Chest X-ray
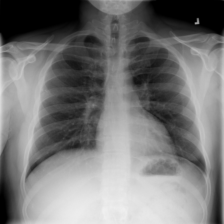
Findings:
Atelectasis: negative
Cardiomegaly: negative
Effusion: negative
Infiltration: negative
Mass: negative
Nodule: negative
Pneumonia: negative
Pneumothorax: negative
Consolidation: negative
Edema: negative
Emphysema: negative
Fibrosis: negative
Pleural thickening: negative
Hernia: negative